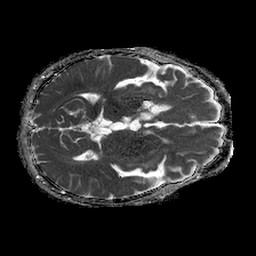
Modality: ADC
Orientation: axial
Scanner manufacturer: philips
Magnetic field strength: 1.5 T
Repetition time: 4.6 s
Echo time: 0.08517 s